Question:
I want the picture to go straight to the ImageView without saving it to gallery if possible. As shown in the screenshot, it will ask to save everytime and will save straight to the gallery. Can this be achieved, or will I have to make my own ImageView camera?
'''
public class Main extends Activity {
ImageView ivPhoto;
@Override
protected void onCreate(Bundle savedInstanceState) {
super.onCreate(savedInstanceState);
setContentView(R.layout.main);
ivPhoto = (ImageView) findViewById(R.id.ivPic);
}
public void TakePhoto(View v){
Intent camIntent = new Intent(android.provider.MediaStore.ACTION_IMAGE_CAPTURE);
startActivityForResult(camIntent,0);
}
@Override
protected void onActivityResult(int requestCode, int resultCode, Intent data) {
super.onActivityResult(requestCode, resultCode, data);
if (requestCode==0){
Bitmap camImage = (Bitmap) data.getExtras().get("data");
ivPhoto.setImageBitmap(camImage);
}
}
'''
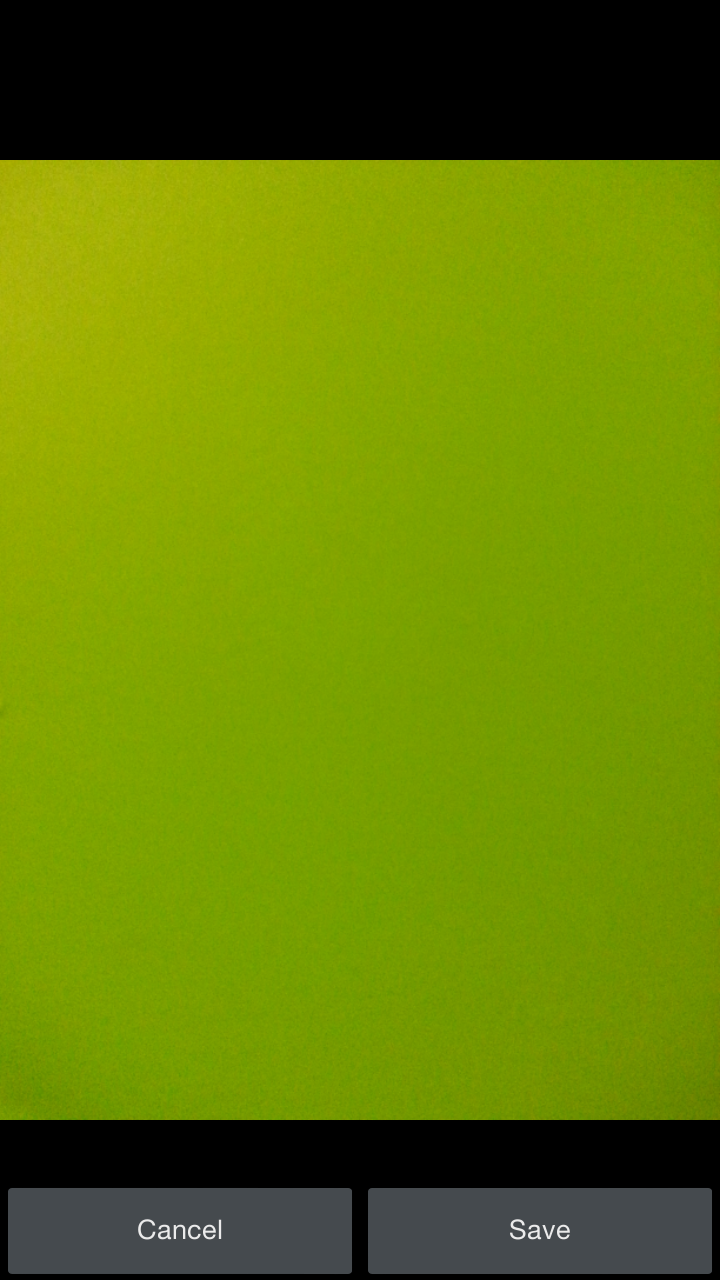
Answer: From my understanding you don't want this to be showing up by any media scanner, like the gallery application. What you should actually do is not store it in a root directory like pictures or sdcard, but store it in your applications data folder in the sdcard in 'Android/data/package/'.
You can get this using: <URL>
'''
File myFilesDir = getExternalFilesDir(null);
'''
OR
'''
File myFilesDir = getExternalFilesDir(Environment.DIRECTORY_PICTURES);
'''
Note that it will only work on API versions 8 or above.
If you don't want to use the function you can simply just use:
'''
File myFilesDir = new File(Environment.getExternalStorageDirectory().getAbsolutePath() + "/Android/data/" + packageName + "/files");
myFilesDir.mkdirs();
'''